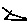
Label: triangle